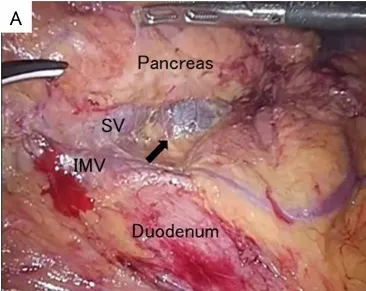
Laparoscopic view. Black arrow indicates a cystic lesion under the pancreatic tail (A).
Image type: medical_photograph (other_medical_photograph)